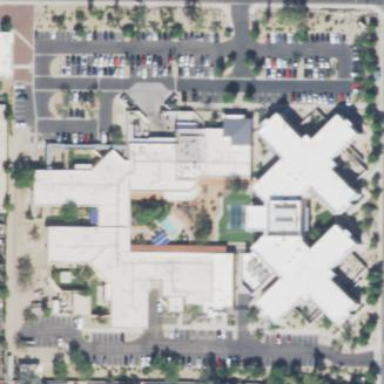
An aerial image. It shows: Hospital providing healthcare services.